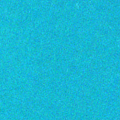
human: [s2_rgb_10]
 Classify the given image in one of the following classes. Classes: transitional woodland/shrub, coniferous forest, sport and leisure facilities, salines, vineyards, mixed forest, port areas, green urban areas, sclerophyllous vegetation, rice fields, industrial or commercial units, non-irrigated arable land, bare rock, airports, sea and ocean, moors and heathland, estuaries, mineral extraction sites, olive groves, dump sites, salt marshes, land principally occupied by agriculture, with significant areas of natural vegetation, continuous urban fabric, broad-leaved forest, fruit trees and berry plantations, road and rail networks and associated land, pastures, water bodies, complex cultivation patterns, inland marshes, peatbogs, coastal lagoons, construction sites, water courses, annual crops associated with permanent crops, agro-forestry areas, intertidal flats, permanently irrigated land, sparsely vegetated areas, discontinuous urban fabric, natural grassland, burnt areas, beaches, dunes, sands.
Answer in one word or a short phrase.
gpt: sea and ocean